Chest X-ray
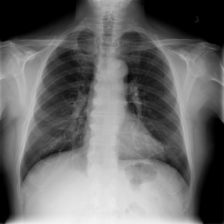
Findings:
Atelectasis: positive
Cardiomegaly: negative
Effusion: negative
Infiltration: negative
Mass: negative
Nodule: negative
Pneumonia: negative
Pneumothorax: negative
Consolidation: negative
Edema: negative
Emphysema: negative
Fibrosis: negative
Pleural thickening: negative
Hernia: negative